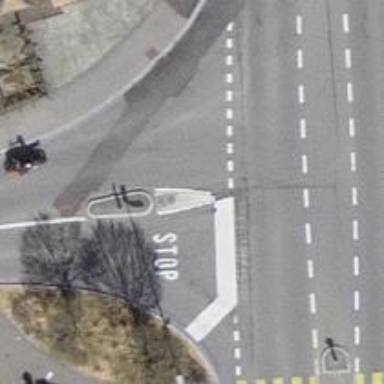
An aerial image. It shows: Road with stop sign.